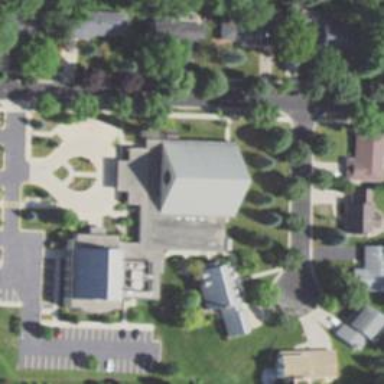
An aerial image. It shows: Building that serves as place of worship.